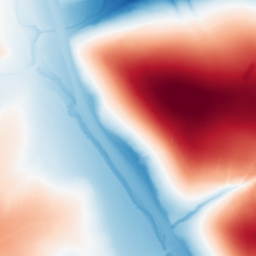
Category: trend_removal
Decomposition family: polynomial_high
Decomposition parameters: degree: 5
Upsampling method: quartic
Upsampling parameters: scale: 4
Upsampling scale: 4